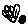
Label: hexagon